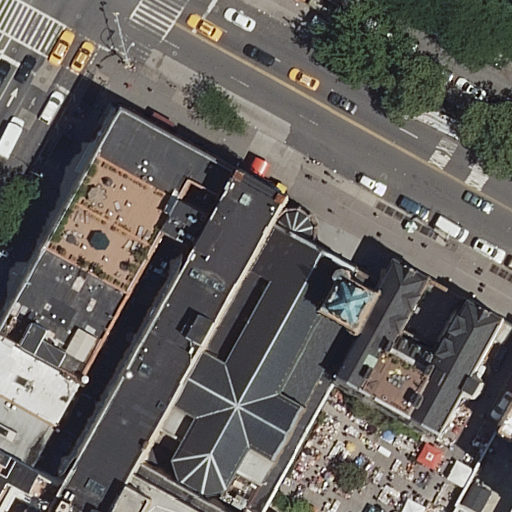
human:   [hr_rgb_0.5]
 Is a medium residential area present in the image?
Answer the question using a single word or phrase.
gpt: no

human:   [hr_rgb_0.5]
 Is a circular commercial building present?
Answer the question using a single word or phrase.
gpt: no

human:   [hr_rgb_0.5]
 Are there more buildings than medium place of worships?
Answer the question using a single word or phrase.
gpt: yes

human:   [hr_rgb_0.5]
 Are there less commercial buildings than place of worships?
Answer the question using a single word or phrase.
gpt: yes

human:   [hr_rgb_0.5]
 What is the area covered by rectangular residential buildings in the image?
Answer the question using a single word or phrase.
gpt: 996m2

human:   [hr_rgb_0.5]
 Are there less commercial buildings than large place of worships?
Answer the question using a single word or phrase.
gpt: no

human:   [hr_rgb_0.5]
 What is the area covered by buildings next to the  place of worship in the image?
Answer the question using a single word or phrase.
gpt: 3073m2

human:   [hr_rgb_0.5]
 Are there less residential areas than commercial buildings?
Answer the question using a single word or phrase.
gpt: no

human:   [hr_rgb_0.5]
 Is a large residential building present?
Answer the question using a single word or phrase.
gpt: yes

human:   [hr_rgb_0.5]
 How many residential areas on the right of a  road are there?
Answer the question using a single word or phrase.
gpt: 1

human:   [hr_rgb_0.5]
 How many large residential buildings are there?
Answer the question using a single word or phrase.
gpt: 2

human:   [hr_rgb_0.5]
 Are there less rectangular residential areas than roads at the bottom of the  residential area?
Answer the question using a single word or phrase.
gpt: yes

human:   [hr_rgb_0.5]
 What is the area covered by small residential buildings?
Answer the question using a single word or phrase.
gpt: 248m2

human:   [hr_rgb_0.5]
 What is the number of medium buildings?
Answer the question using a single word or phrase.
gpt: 1

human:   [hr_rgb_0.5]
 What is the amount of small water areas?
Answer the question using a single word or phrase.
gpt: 0

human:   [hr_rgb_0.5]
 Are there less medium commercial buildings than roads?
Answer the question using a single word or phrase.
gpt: yes

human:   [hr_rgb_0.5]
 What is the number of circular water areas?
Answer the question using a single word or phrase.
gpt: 0

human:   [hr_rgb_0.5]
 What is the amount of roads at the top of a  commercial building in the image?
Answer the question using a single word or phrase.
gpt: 0

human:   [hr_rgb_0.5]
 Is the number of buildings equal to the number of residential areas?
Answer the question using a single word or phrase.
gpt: no

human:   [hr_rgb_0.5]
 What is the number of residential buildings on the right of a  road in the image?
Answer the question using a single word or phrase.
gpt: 4

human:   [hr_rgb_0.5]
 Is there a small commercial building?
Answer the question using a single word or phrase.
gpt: no

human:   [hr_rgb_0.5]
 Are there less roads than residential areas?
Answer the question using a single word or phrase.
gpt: no

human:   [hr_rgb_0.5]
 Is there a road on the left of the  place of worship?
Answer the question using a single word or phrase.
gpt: yes

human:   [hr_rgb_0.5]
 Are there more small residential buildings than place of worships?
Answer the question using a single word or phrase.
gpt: yes

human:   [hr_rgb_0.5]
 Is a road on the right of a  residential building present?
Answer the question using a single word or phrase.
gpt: yes

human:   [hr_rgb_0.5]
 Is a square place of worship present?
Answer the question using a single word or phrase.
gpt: no

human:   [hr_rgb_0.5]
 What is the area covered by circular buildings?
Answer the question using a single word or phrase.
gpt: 0m2

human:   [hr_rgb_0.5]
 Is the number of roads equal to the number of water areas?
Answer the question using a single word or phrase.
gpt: no

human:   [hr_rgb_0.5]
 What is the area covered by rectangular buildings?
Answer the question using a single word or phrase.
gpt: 1010m2

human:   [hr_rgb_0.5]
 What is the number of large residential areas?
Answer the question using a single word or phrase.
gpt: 1

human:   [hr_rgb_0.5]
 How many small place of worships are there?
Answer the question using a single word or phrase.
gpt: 1

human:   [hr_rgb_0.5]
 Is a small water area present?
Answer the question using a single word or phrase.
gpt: no

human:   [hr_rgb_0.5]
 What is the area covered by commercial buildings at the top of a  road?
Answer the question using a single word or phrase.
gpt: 0m2

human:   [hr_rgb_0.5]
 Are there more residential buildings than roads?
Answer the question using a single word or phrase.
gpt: no

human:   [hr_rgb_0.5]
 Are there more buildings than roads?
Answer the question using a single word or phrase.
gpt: yes

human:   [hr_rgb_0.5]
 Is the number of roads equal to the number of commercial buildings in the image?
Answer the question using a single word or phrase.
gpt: no